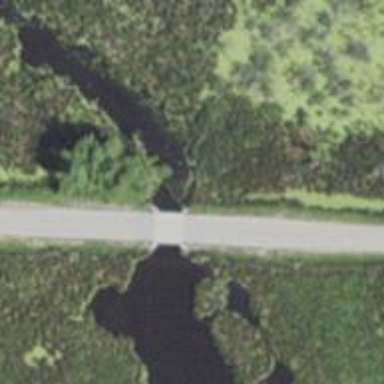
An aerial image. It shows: Culvert tunnel.